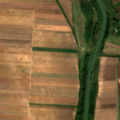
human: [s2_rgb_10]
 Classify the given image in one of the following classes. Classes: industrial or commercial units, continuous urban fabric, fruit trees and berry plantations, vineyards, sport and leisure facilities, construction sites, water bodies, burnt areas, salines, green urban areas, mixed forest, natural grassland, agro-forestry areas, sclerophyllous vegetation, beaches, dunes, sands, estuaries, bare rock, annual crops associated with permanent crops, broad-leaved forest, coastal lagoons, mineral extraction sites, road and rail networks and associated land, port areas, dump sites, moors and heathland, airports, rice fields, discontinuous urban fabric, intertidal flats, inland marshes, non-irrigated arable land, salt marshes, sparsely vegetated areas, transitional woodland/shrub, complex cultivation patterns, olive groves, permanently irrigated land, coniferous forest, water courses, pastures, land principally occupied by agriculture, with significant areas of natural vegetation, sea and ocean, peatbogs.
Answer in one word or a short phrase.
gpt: discontinuous urban fabric, non-irrigated arable land, water courses